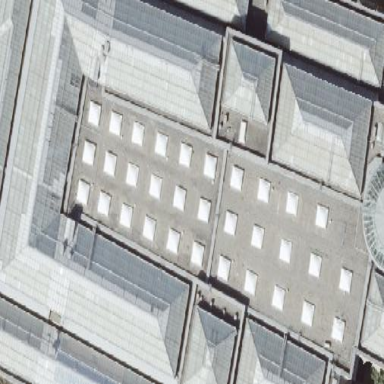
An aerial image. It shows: Part of building with hipped glass roof. The building is grey with light blue roof.